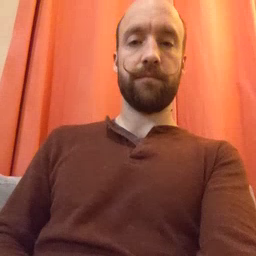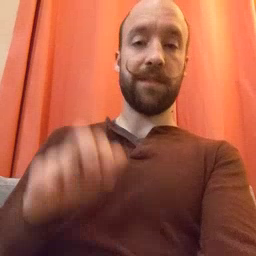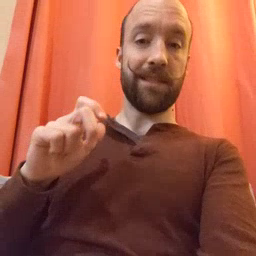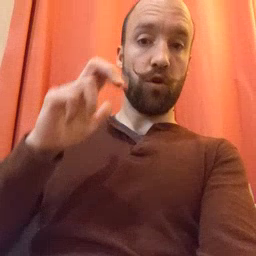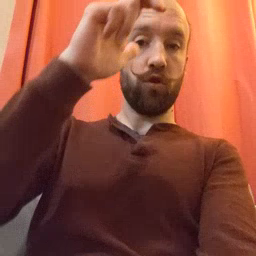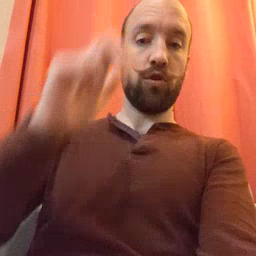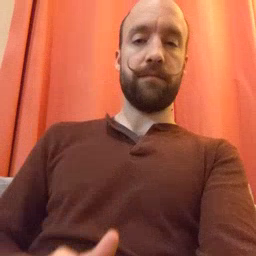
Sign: stairs